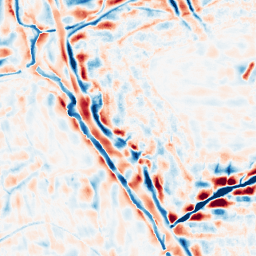
Category: wavelet
Decomposition family: wavelet_dwt
Decomposition parameters: wavelet: db4
level: 4
Upsampling method: cubic_mitchell
Upsampling parameters: scale: 8
Upsampling scale: 8